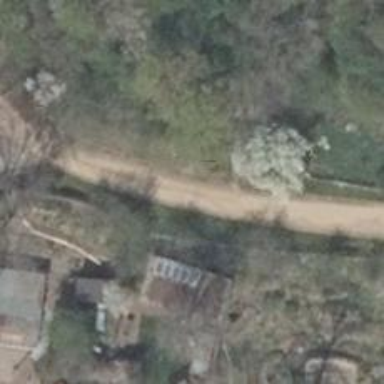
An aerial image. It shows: Footway along the road.